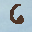
Label: 6